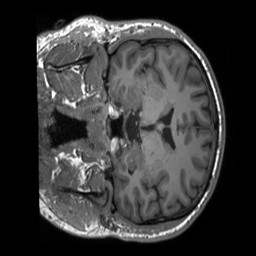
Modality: T1w
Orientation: coronal
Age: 31
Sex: male
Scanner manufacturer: siemens
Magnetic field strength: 3 T
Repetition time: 2.3 s
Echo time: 0.00232 s